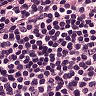
Metastatic tissue present: no